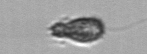
Label: Pseudochattonella_farcimen